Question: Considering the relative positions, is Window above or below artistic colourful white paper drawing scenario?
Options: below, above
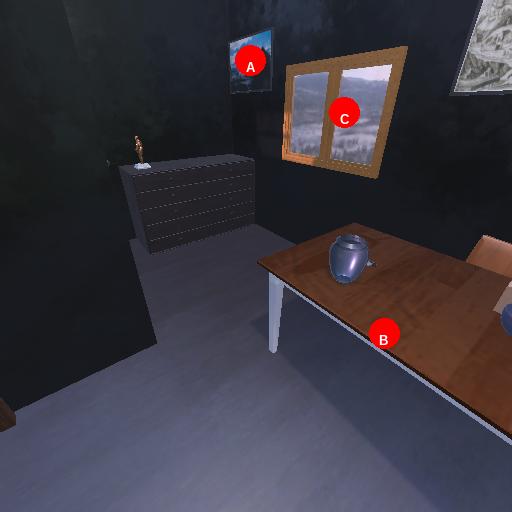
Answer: below